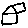
Label: house